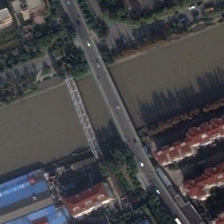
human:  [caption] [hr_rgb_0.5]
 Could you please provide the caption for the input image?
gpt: several buildings and many green trees are in two sides of a river with two bridges over it .

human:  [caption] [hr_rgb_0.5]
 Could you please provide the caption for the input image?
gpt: several buildings and many green trees are in two sides of a river with two bridges over it .

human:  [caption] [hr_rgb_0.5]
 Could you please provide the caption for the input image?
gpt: several buildings and many green trees are in two sides of a river with two bridges over it .

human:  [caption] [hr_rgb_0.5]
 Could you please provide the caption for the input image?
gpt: several buildings and many green trees are in two sides of a river with two bridges over it .

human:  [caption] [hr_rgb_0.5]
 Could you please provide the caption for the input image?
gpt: several buildings and many green trees are in two sides of a river with two bridges over it .